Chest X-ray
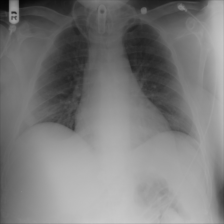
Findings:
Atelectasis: negative
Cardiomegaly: negative
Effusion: negative
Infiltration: negative
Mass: negative
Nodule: negative
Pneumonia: negative
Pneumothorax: negative
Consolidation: negative
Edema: negative
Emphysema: negative
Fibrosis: negative
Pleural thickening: negative
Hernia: negative